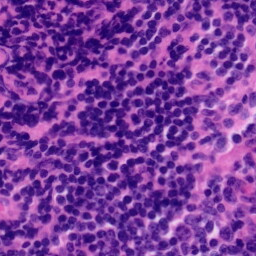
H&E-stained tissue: Tonsil